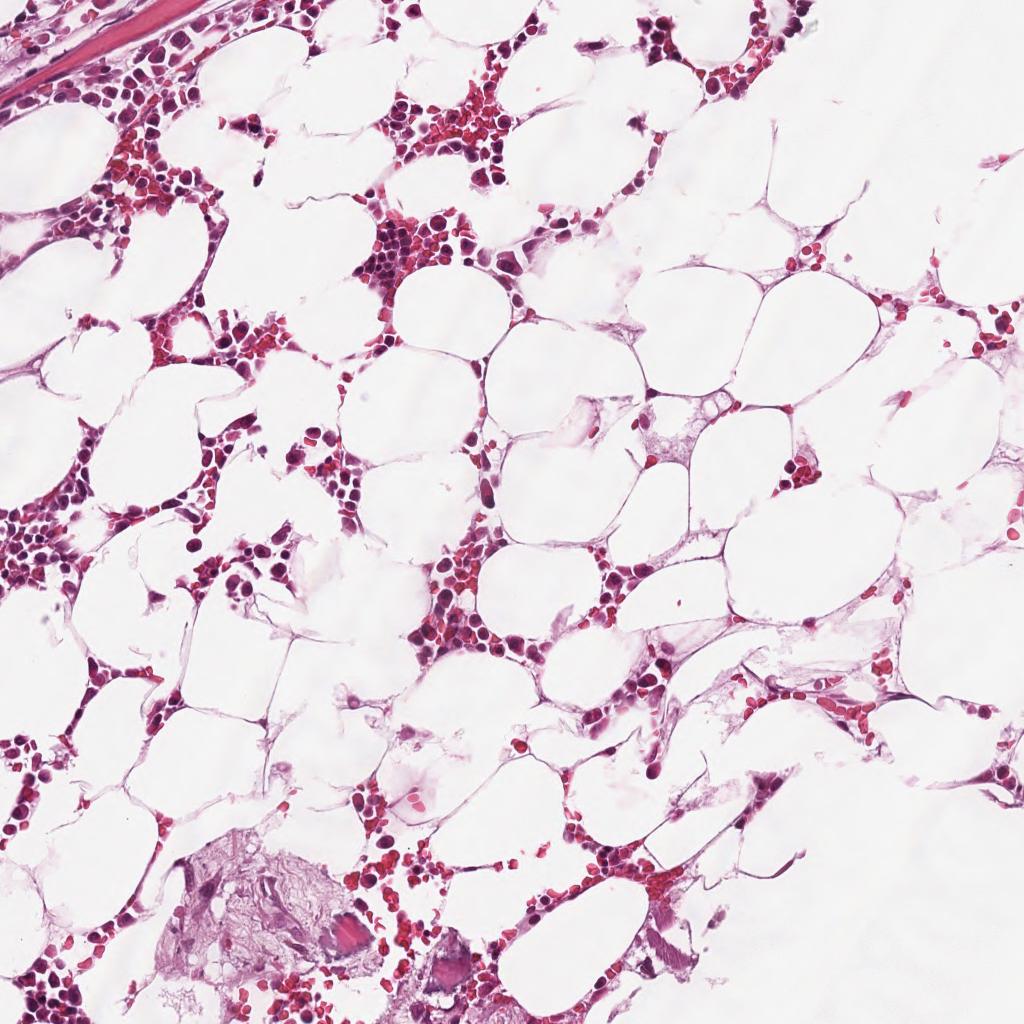
Label: Non-Tumor